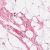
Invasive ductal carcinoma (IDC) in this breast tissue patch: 0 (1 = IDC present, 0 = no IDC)